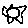
Label: sun